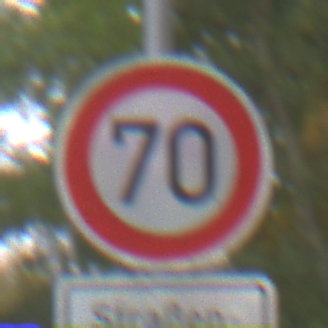
Verkehrszeichen: Geschwindigkeit70
Zusatzzeichen unten: HinweiseAufGefahrenDurchVerbaleAngabe3
Umgebung: Outdoor, Nature
Tageszeit: Midday
Wetter: Overcast
Licht: Natural
Jahreszeit: Autumn
Kontrast: LowContrast